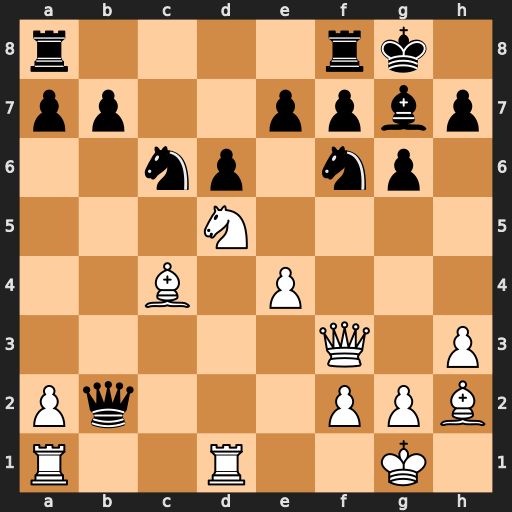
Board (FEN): r4rk1/pp2ppbp/2np1np1/3N4/2B1P3/5Q1P/Pq3PPB/R2R2K1
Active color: w
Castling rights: -
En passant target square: -
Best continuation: Rab1 Qc2 Bb3 Qc5 Nxe7+ Nxe7 Bxd6 Qc6 Bxe7